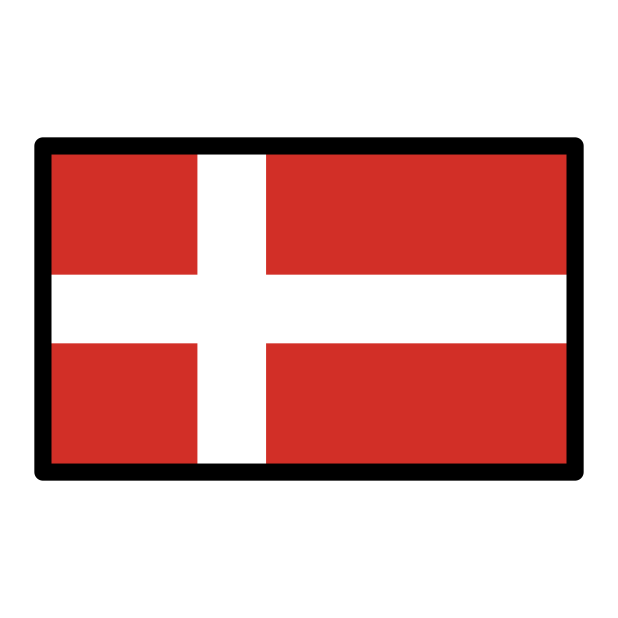
flag: Denmark